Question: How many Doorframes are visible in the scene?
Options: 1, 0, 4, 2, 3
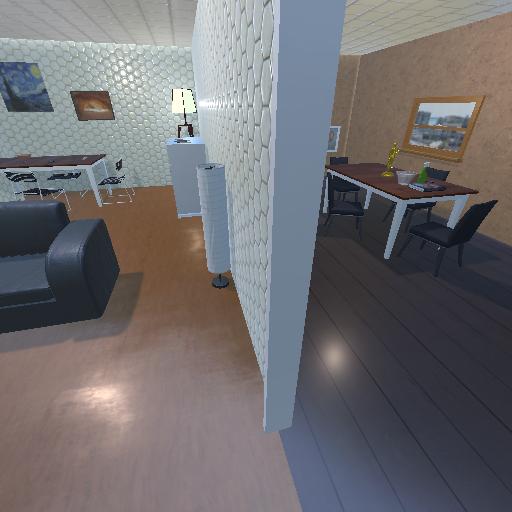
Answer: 1